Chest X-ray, AP view. Patient: 47 years old, sex F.
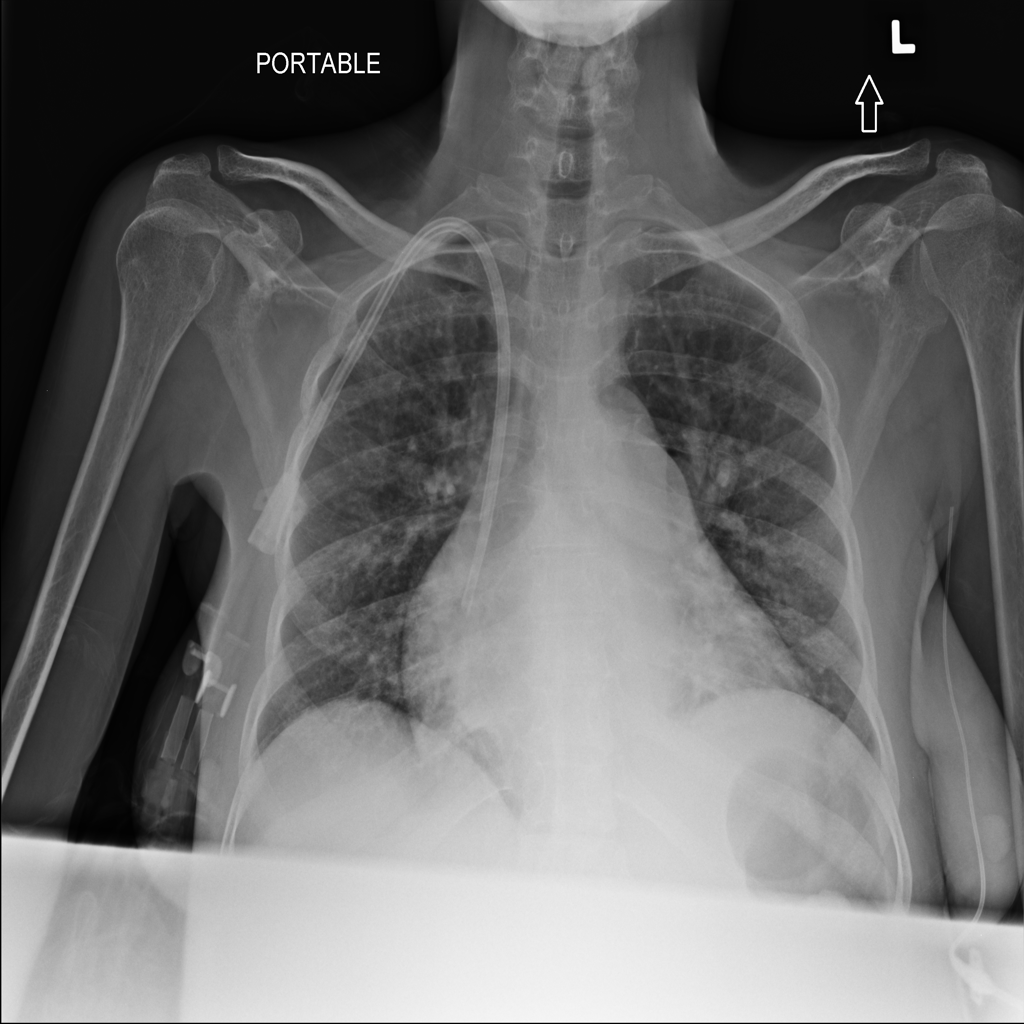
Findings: No Finding